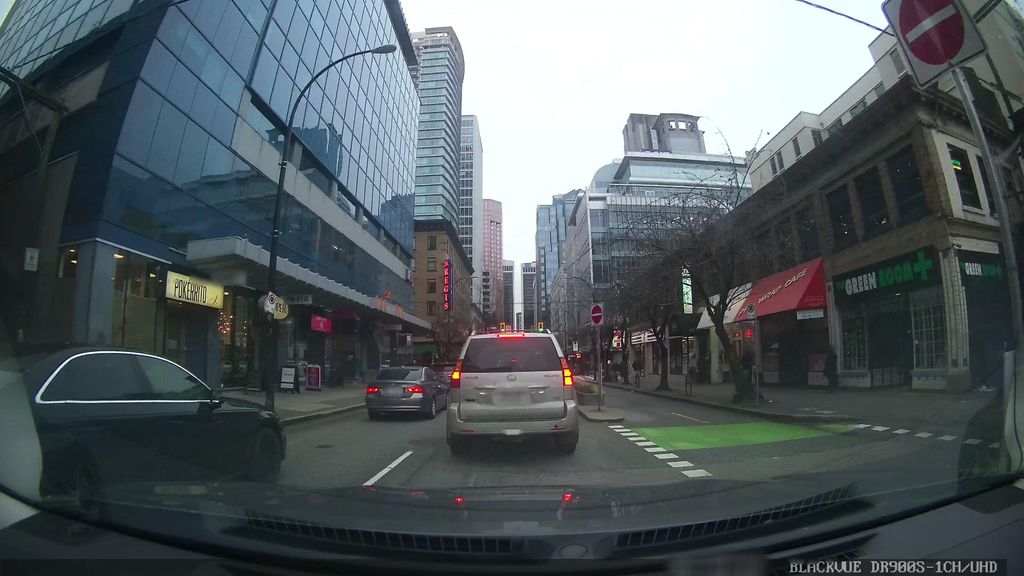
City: vancouver